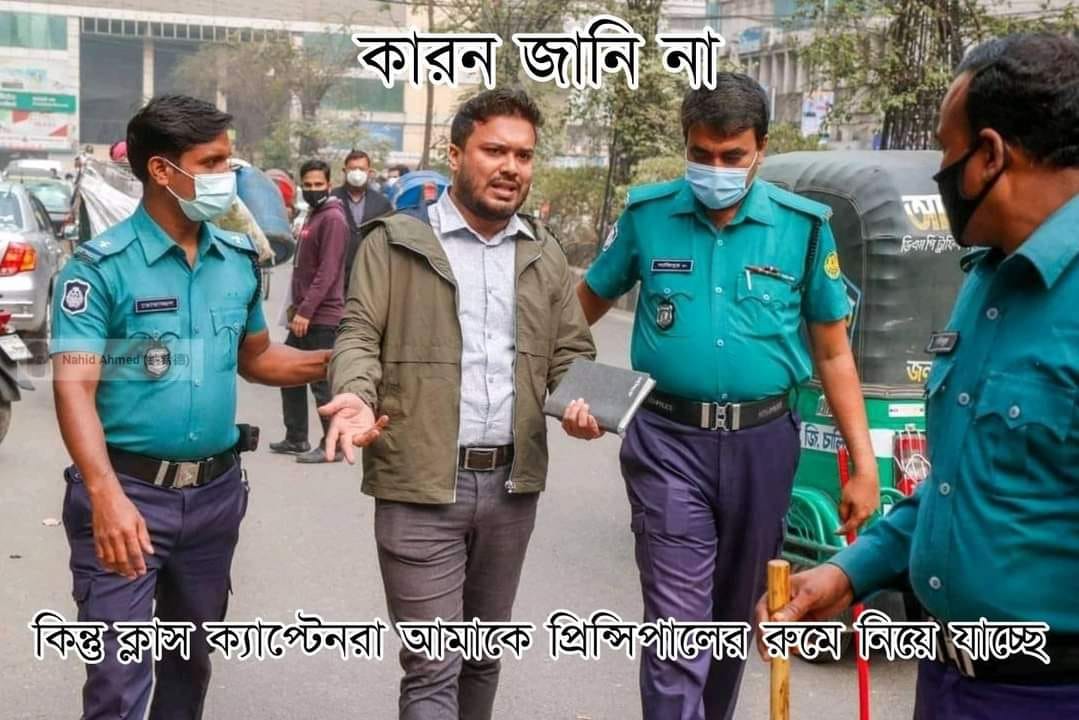
Text: কারন জানি না কিন্তু ক্লাস ক্যাপ্টেনরা আমাকে প্রিন্সিপালের রুমে নিয়ে যাচ্ছে
Label: Non Hate